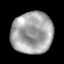
Tissue: lung
Cell type: Epithelial cells
Senescence score: 0.09738
Nuclear area (px): 1667
Mean DAPI intensity: 166.062